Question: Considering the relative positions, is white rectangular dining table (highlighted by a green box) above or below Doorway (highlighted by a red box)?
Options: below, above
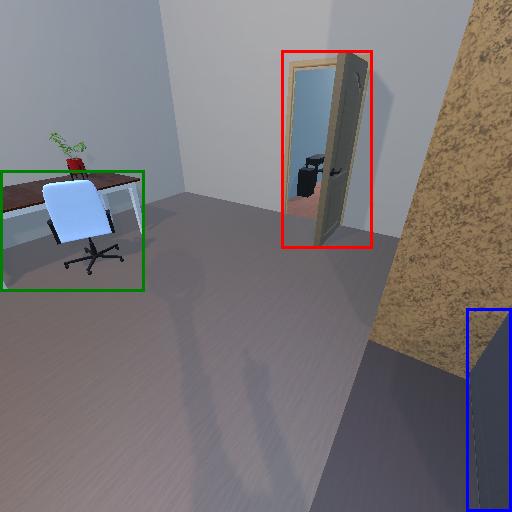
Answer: below